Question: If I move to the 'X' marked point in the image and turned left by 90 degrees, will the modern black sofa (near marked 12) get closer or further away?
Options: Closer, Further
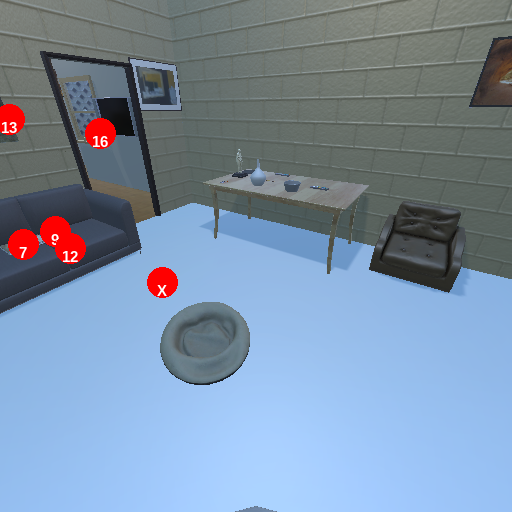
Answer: Closer